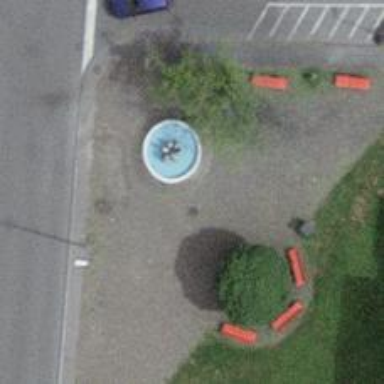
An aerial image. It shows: Fountain.